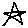
Label: star